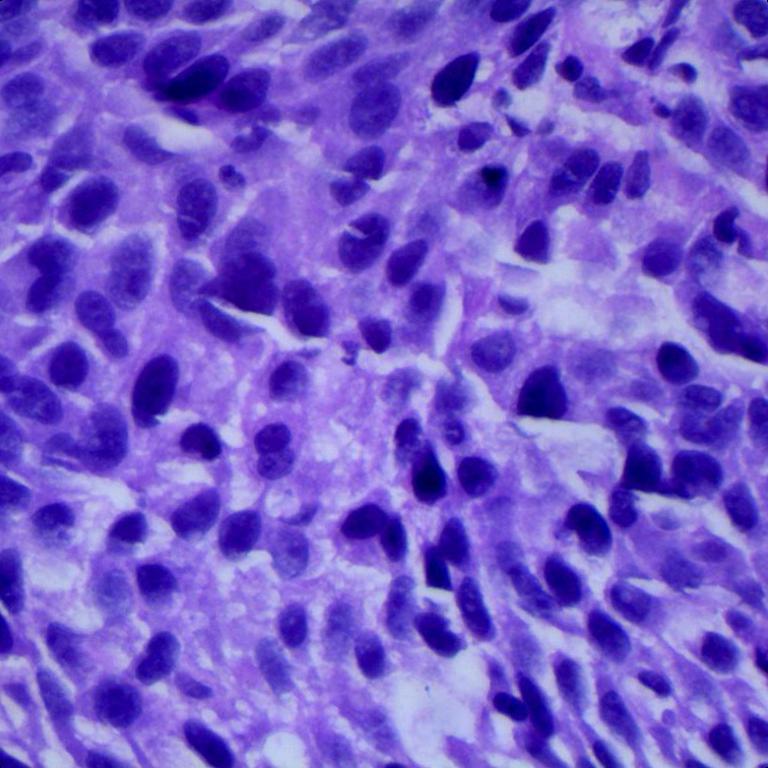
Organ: lung
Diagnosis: squamous carcinomas